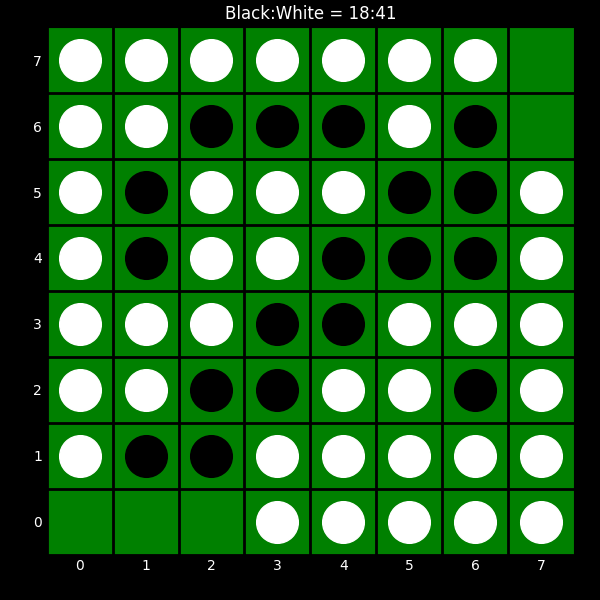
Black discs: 18
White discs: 41